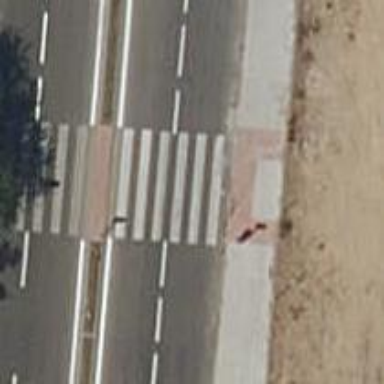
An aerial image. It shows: Zebra crossing on the road.